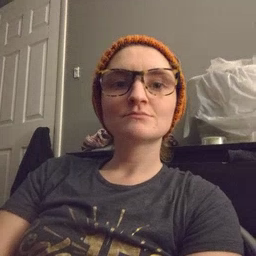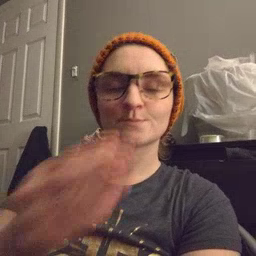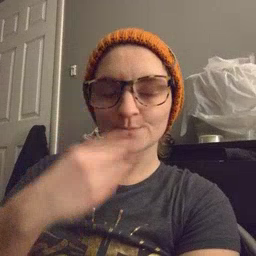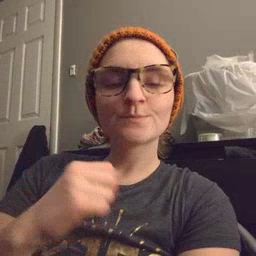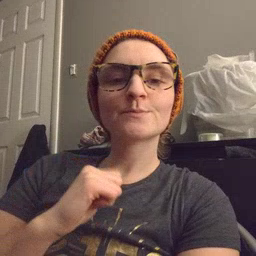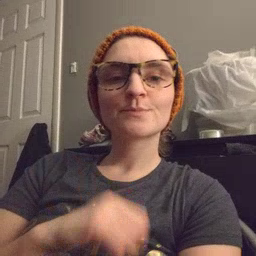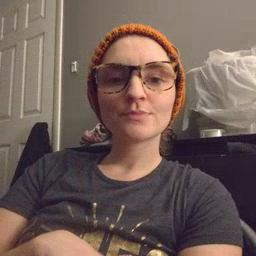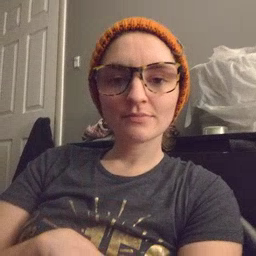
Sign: nap